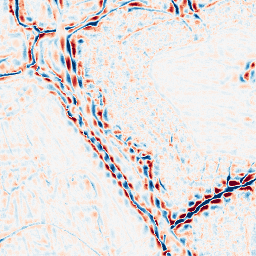
Category: wavelet
Decomposition family: wavelet_biorthogonal
Decomposition parameters: wavelet: bior3.5
level: 3
Upsampling method: quintic
Upsampling parameters: scale: 4
Upsampling scale: 4